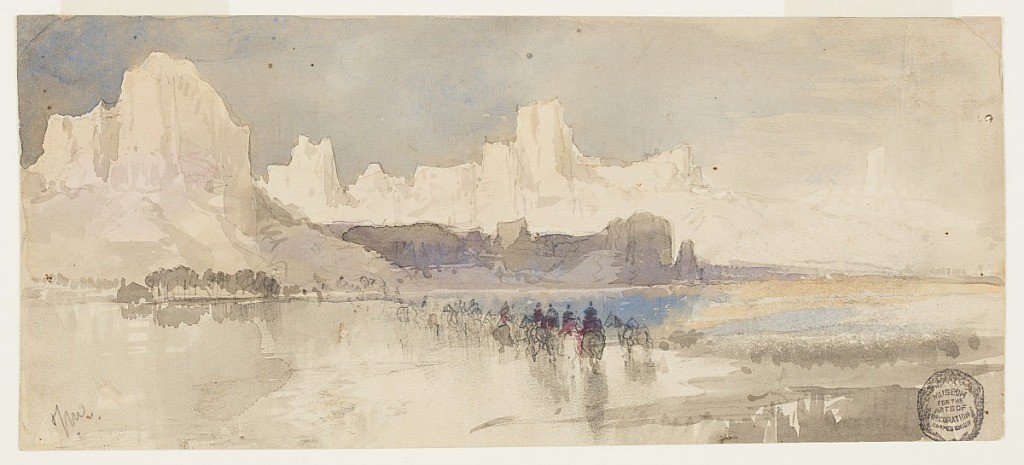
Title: Canyon of the Rio Virgin, South Utah
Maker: Thomas Moran, American, b. Britain, 1837–1926
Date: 1873
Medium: Recto: Brush and watercolor, graphite on white wove paper Verso: Graphite on paper
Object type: Drawing
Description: A group on horseback is crossing a low point of the river in center foreground, while tall white cliffs rise at left. In the distance, a low rise of rock outcroppings in mauve tones is silhouetted against a backdrop of ivory colored peaks under a heavy blue sky.
Verso: Sketches of three small objects in graphite.